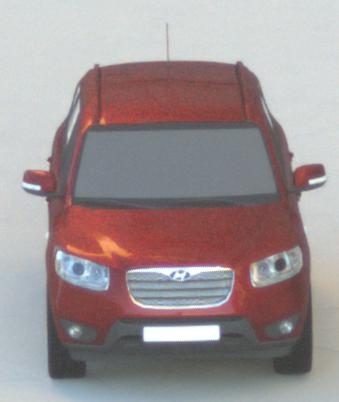
Make: Hyundai
Model: Santa Fe 2.4
Detailed model: Santa Fe (CM)
Model produced from: 2010/01
Model produced until: 2012/09
Doors: 5
Color: red
Road condition: dry road
Daytime: sunrise or sunset
Contrast: medium contrast